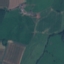
Label: Pasture